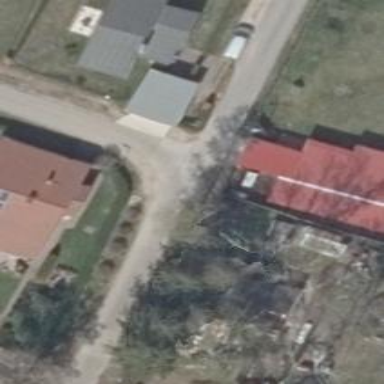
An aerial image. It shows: Residential road with concrete surface.